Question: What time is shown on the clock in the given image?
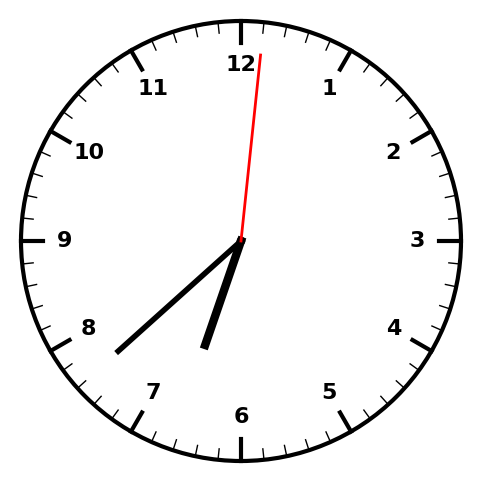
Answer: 06:38:01